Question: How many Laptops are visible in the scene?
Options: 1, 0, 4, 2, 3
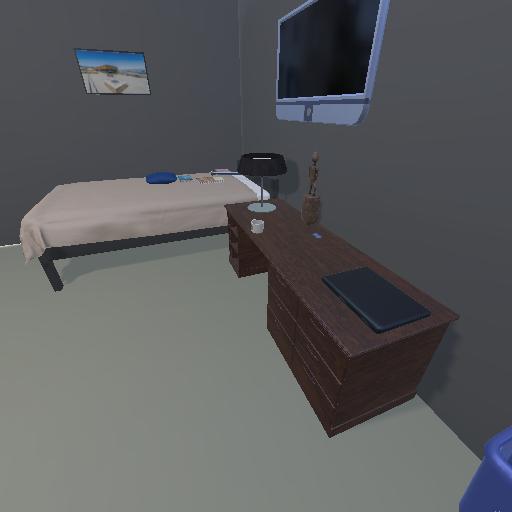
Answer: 1